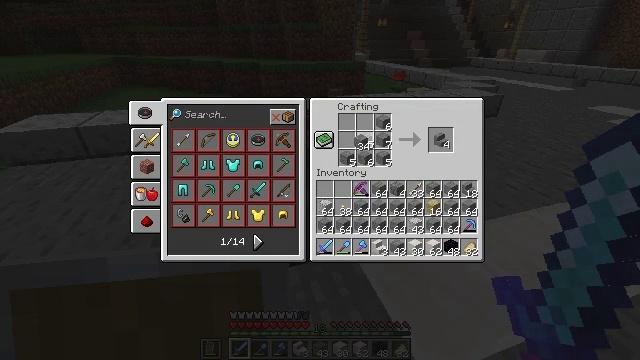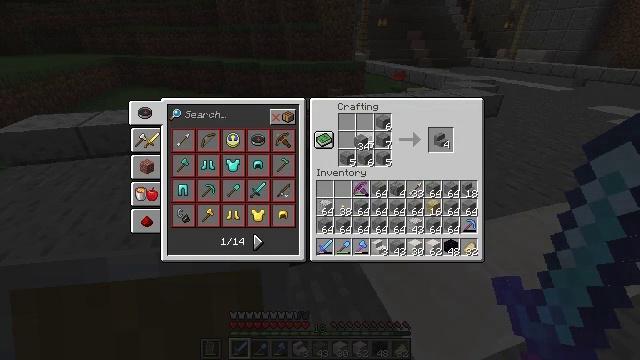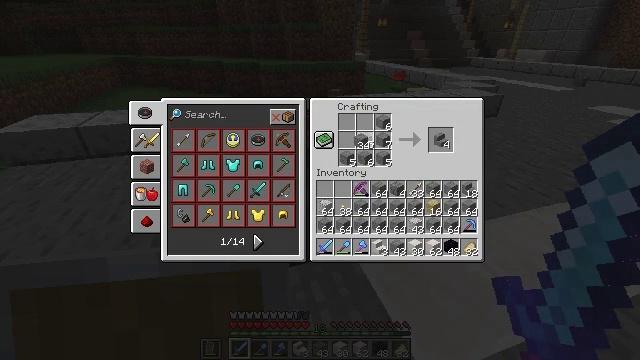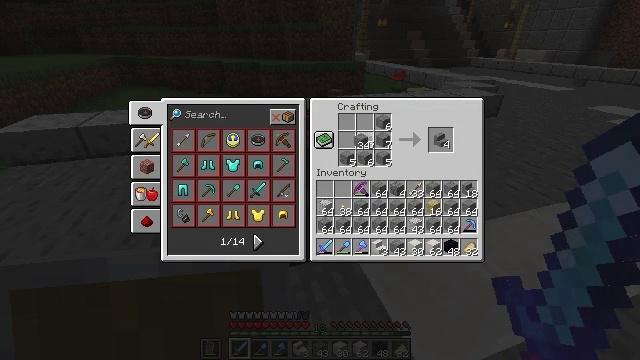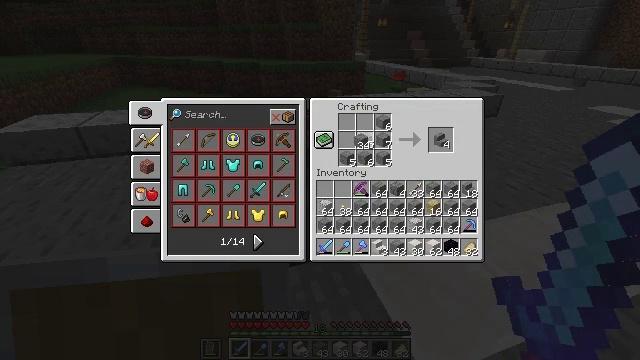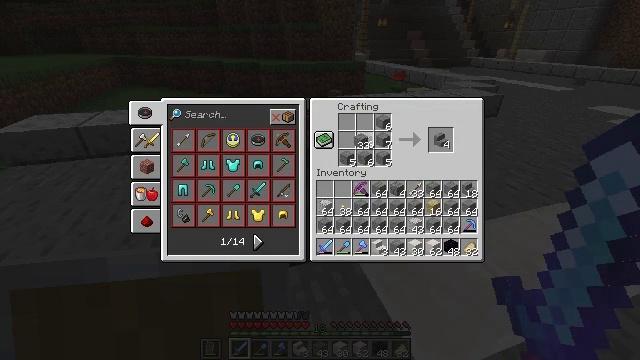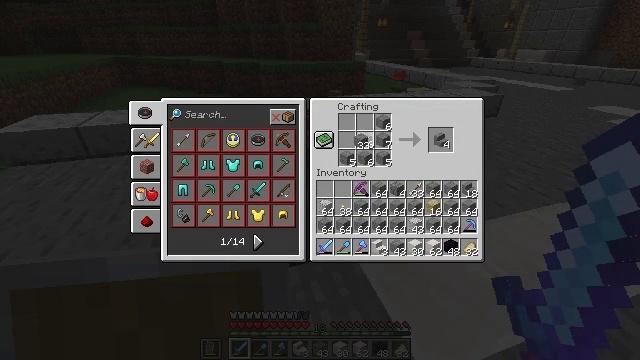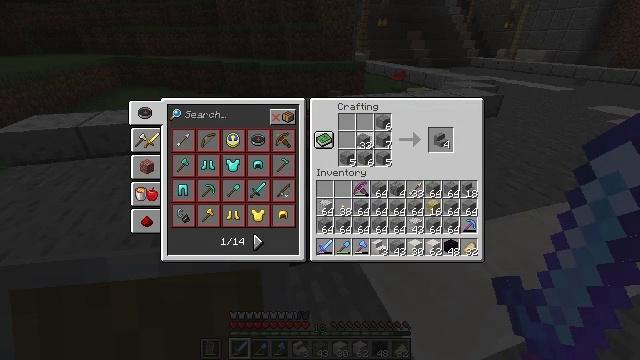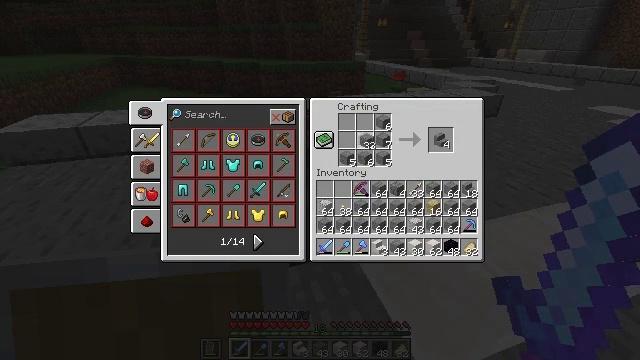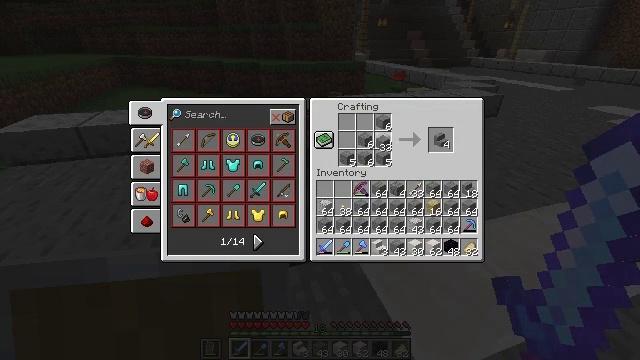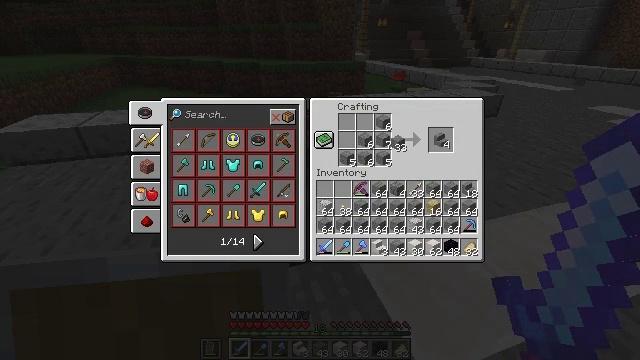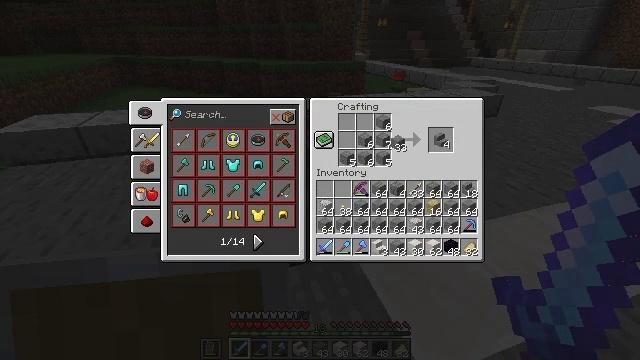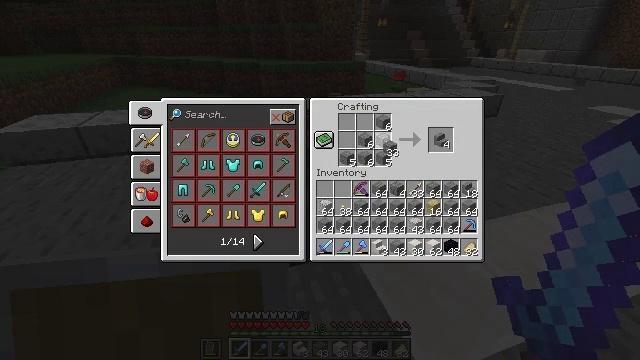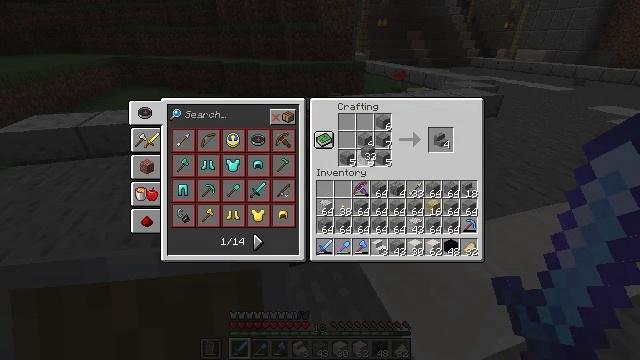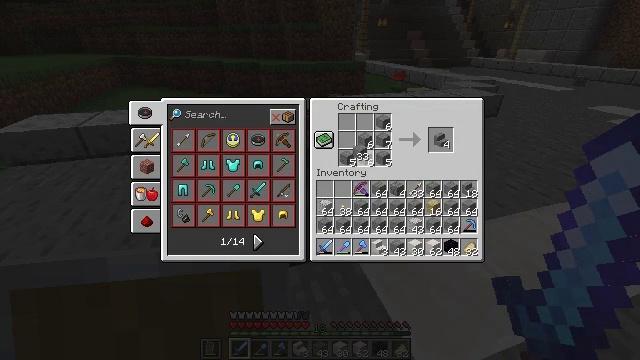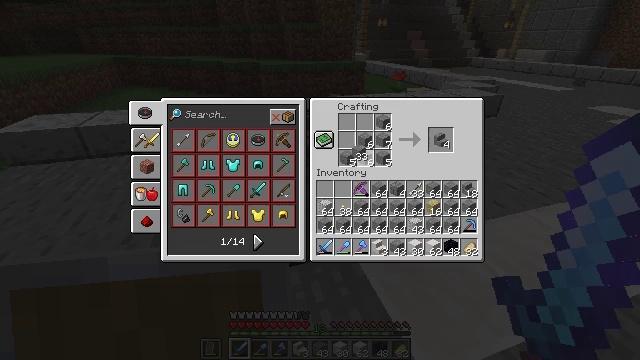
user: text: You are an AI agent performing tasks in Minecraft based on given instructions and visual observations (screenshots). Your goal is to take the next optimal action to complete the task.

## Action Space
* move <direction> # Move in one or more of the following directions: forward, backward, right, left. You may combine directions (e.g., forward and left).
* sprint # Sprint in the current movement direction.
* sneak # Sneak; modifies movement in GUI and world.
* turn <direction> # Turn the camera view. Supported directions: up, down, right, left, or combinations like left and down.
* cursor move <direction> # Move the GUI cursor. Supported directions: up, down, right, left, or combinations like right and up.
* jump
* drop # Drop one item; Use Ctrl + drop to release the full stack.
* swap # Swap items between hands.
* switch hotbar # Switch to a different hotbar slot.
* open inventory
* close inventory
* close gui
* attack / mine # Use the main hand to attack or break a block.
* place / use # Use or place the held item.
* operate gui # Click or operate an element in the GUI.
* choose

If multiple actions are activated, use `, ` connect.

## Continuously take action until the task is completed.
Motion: motion action
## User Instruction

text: Craft stone stairs.
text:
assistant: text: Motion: no_op
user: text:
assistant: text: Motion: no_op
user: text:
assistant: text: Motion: choose
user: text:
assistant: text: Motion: choose
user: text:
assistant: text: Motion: no_op
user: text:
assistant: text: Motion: no_op
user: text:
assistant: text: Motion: no_op
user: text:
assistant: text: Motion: no_op
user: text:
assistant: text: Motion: cursor move right
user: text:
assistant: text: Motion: cursor move right
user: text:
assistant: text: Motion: no_op
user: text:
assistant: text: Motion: cursor move left
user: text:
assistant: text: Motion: cursor move left
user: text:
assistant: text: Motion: cursor move left
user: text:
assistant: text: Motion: no_op
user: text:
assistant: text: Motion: no_op
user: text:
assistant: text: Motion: no_op
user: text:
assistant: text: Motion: no_op
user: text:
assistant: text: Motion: no_op
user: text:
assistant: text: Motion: no_op
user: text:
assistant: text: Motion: no_op
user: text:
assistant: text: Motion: choose
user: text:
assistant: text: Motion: choose
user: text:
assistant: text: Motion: no_op
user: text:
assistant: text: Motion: cursor move right
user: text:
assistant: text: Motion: cursor move right
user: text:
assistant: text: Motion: no_op
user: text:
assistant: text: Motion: no_op
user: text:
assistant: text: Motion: no_op
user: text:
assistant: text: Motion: no_op